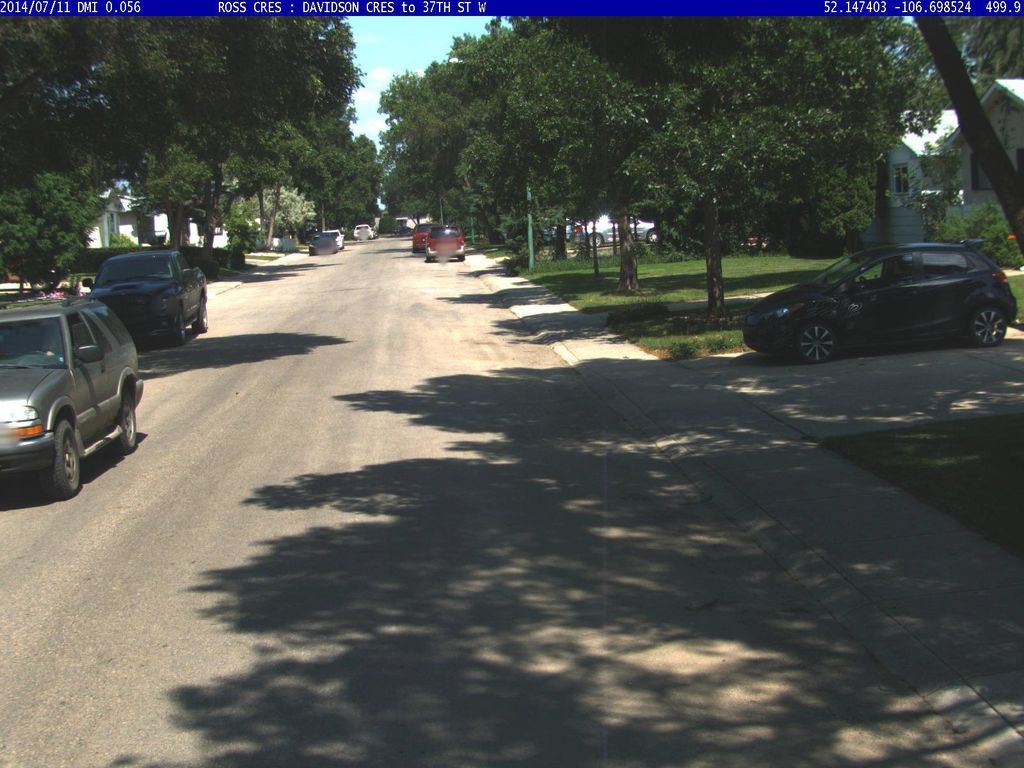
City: saskatoon